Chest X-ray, AP view. Patient: 61 years old, sex F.
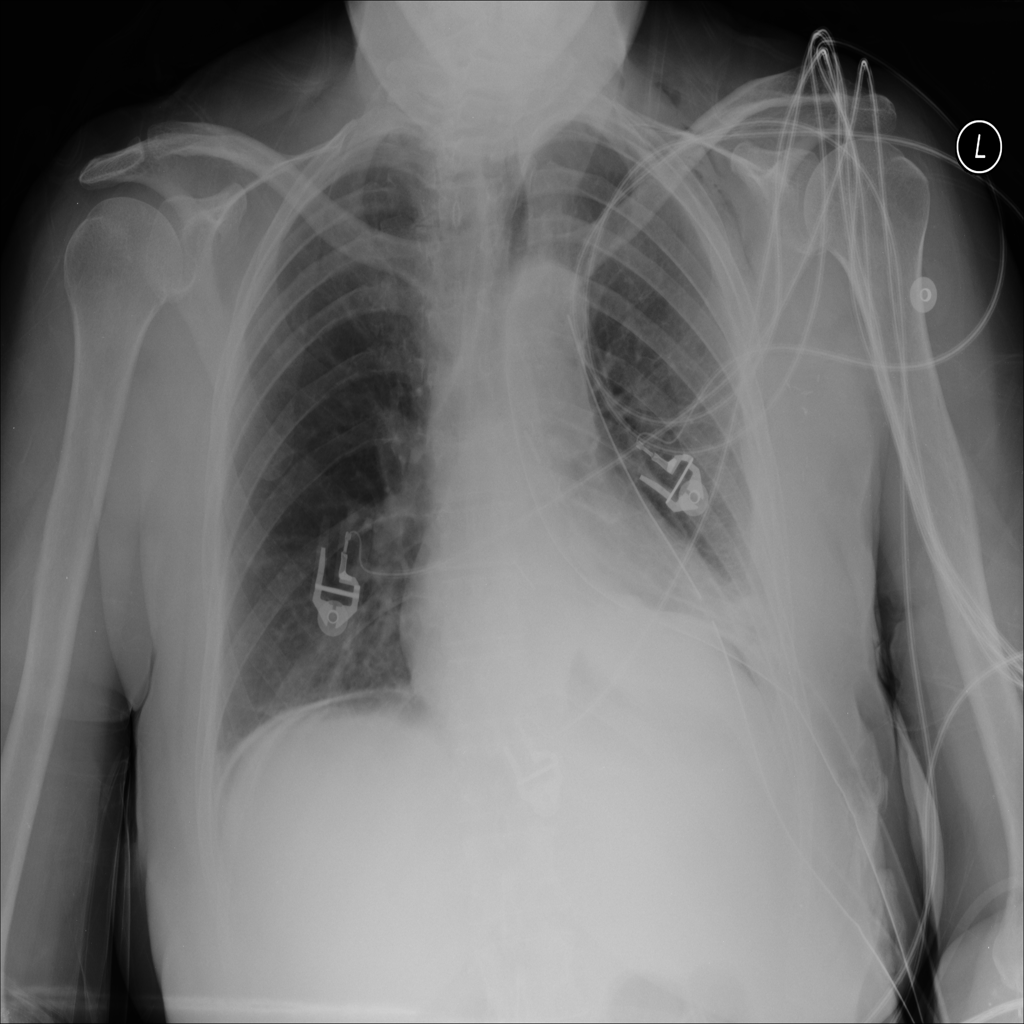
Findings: Atelectasis